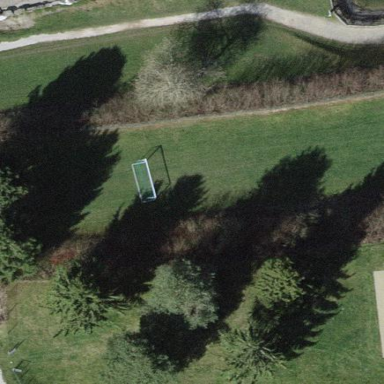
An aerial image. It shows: Soccer pitch for leisureland activities.